Question: I am looking methods to embed variable length sequences with float values to fixed size vectors. The input formats as following:
'[f1,f2,f3,f4]->[f1,f2,f3,f4]->[f1,f2,f3,f4]-> ... -> [f1,f2,f3,f4] [f1,f2,f3,f4]->[f1,f2,f3,f4]->[f1,f2,f3,f4]->[f1,f2,f3,f4]-> ... -> [f1,f2,f3,f4] ... [f1,f2,f3,f4]-> ... -> ->[f1,f2,f3,f4]'
Each line is a variable length sequnece, with max length 60. Each unit in one sequece is a tuple of 4 float values. I have already paded zeros to fill all sequences to the same length.
The following architecture seems solve my problem if I use the output as the same as input, I need the in the center as the embedding for the sequences.

In tensorflow, I have found tow candidate methods <URL>.
However, these tow methos seems to be used to solve NLP problem, and the input must be discrete value for words.
So, is there another functions to solve my problems?
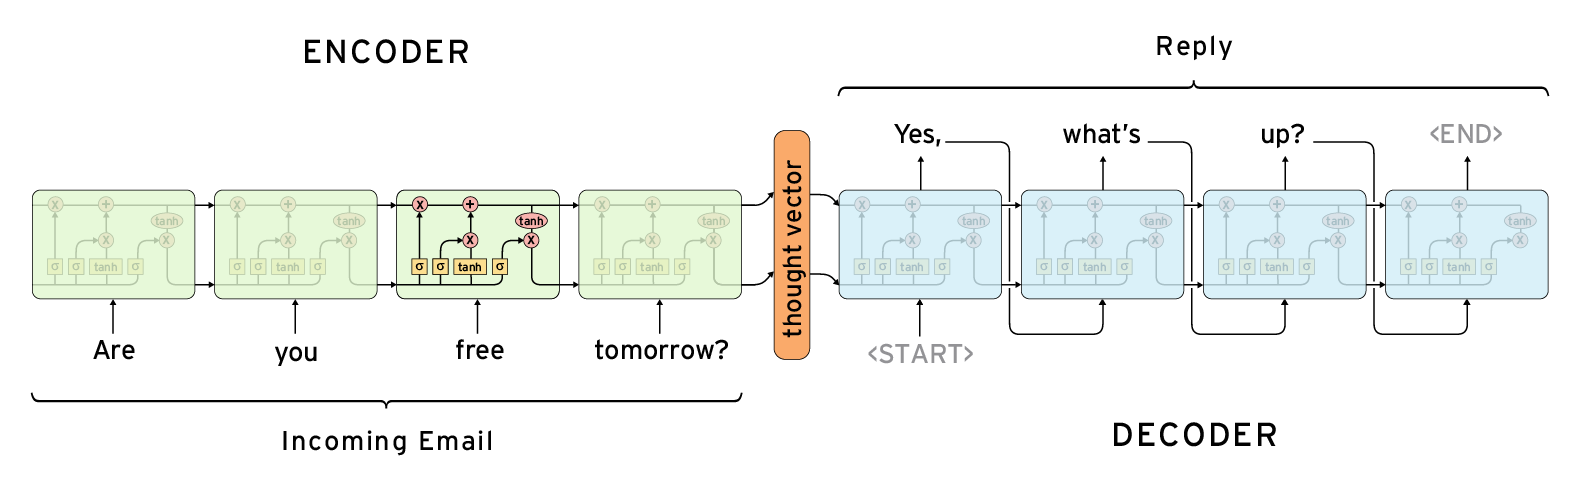
Answer: I have found a solution to my problem, using the following architecture,
,
The LSTMs layer below encode the series x1,x2,...,xn. The last output, the green one, is duplicated to the same count as the input for the decoding LSTM layers above. The tensorflow code is as following
'''
series_input = tf.placeholder(tf.float32, [None, conf.max_series, conf.series_feature_num])
print("Encode input Shape", series_input.get_shape())
# encoding layer
encode_cell = tf.contrib.rnn.MultiRNNCell(
[tf.contrib.rnn.BasicLSTMCell(conf.rnn_hidden_num, reuse=False) for _ in range(conf.rnn_layer_num)]
)
encode_output, _ = tf.nn.dynamic_rnn(encode_cell, series_input, dtype=tf.float32, scope='encode')
print("Encode output Shape", encode_output.get_shape())
# last output
encode_output = tf.transpose(encode_output, [1, 0, 2])
last = tf.gather(encode_output, int(encode_output.get_shape()[0]) - 1)
# duplite the last output of the encoding layer
decoder_input = tf.stack([last for _ in range(conf.max_series)], axis=1)
print("Decoder input shape", decoder_input.get_shape())
# decoding layer
decode_cell = tf.contrib.rnn.MultiRNNCell(
[tf.contrib.rnn.BasicLSTMCell(conf.series_feature_num, reuse=False) for _ in range(conf.rnn_layer_num)]
)
decode_output, _ = tf.nn.dynamic_rnn(decode_cell, decoder_input, dtype=tf.float32, scope='decode')
print("Decode output", decode_output.get_shape())
# Loss Function
loss = tf.losses.mean_squared_error(labels=series_input, predictions=decode_output)
print("Loss", loss)
'''